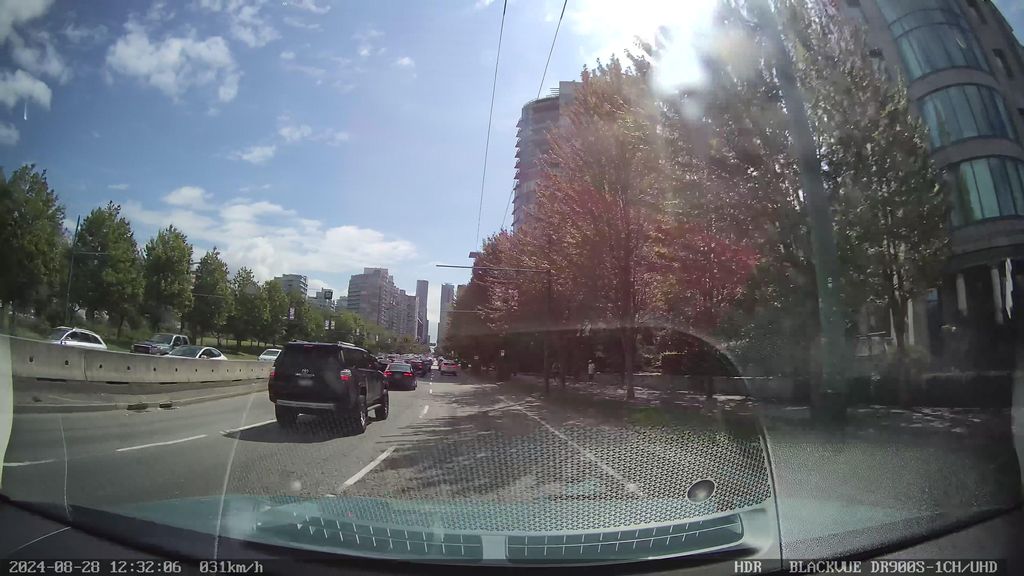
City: vancouver